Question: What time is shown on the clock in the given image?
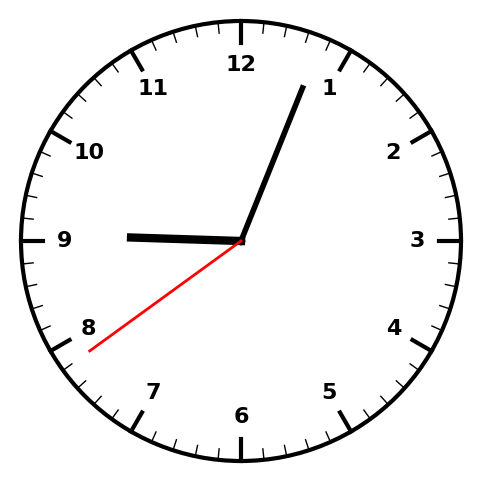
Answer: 09:03:39